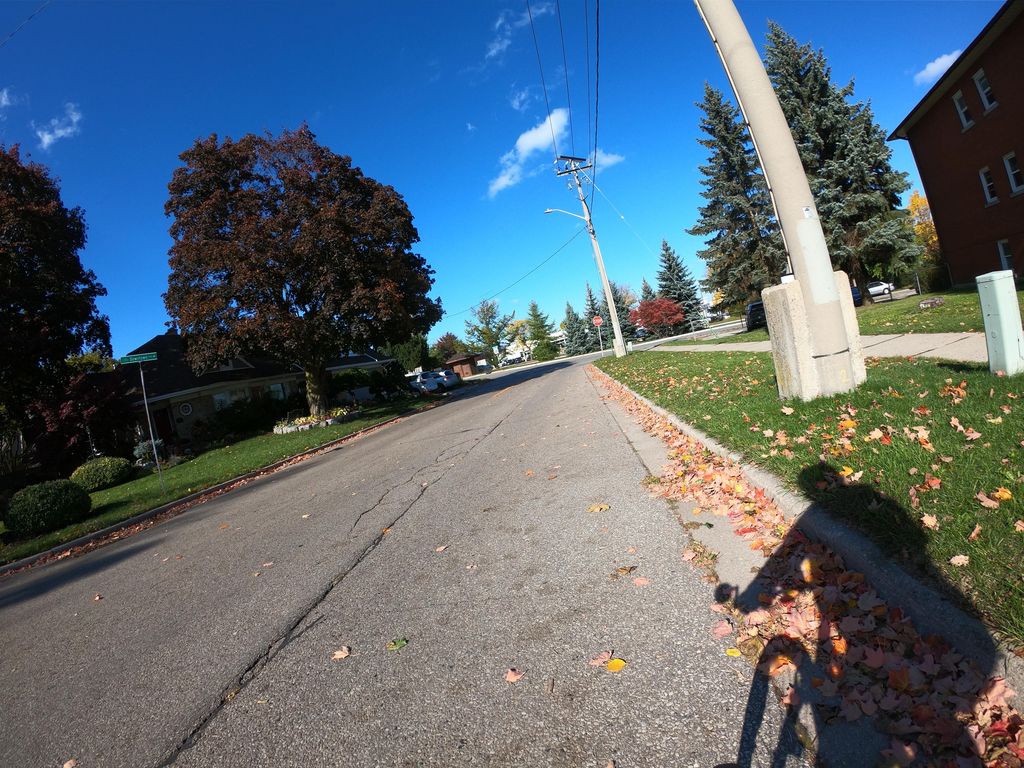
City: kitchener-waterloo